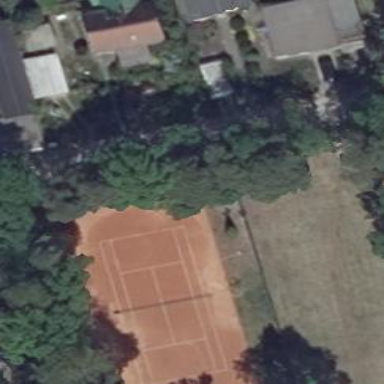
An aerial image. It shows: Sandy tennis court in leisure land pitch.